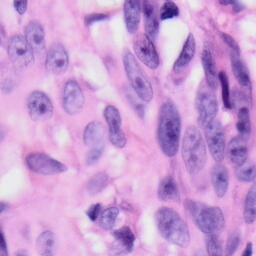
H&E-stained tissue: Skin